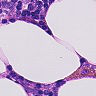
Metastatic tissue present: no